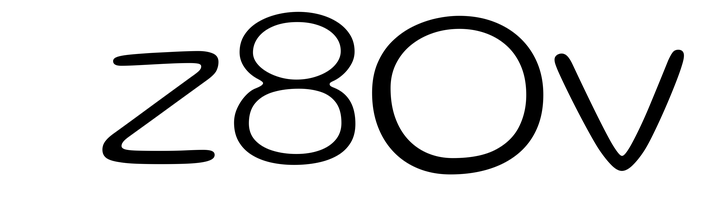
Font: Gluten_ExtraLight